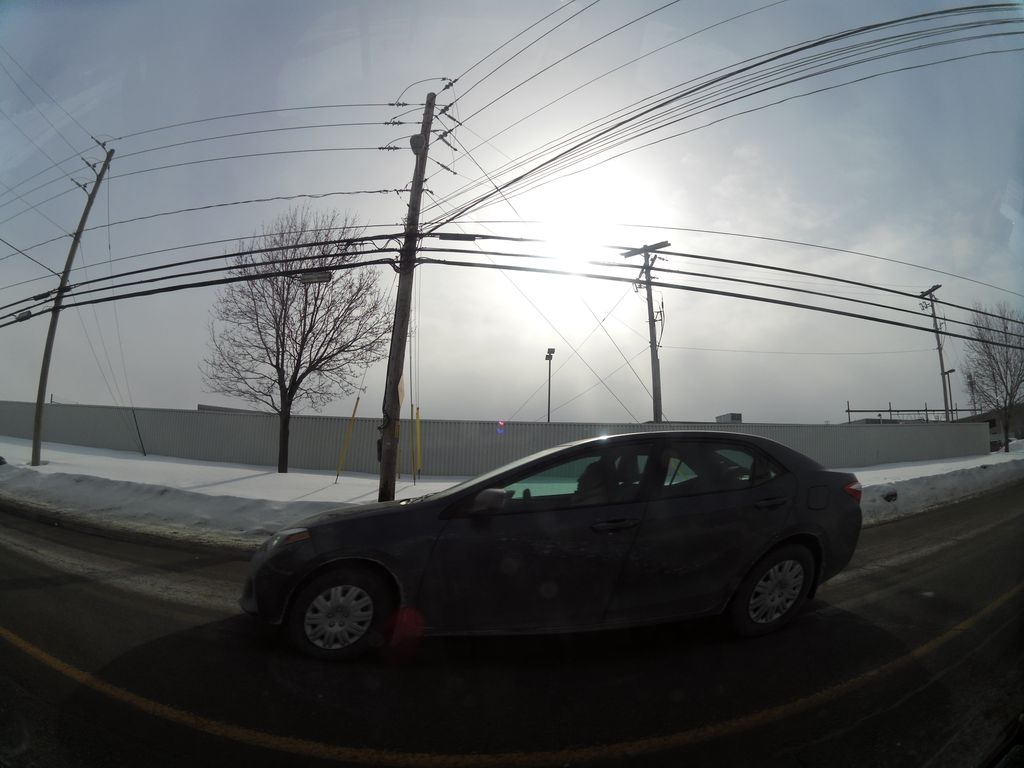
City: ottawa-gatineau